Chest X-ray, AP view. Patient: 67 years old, sex F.
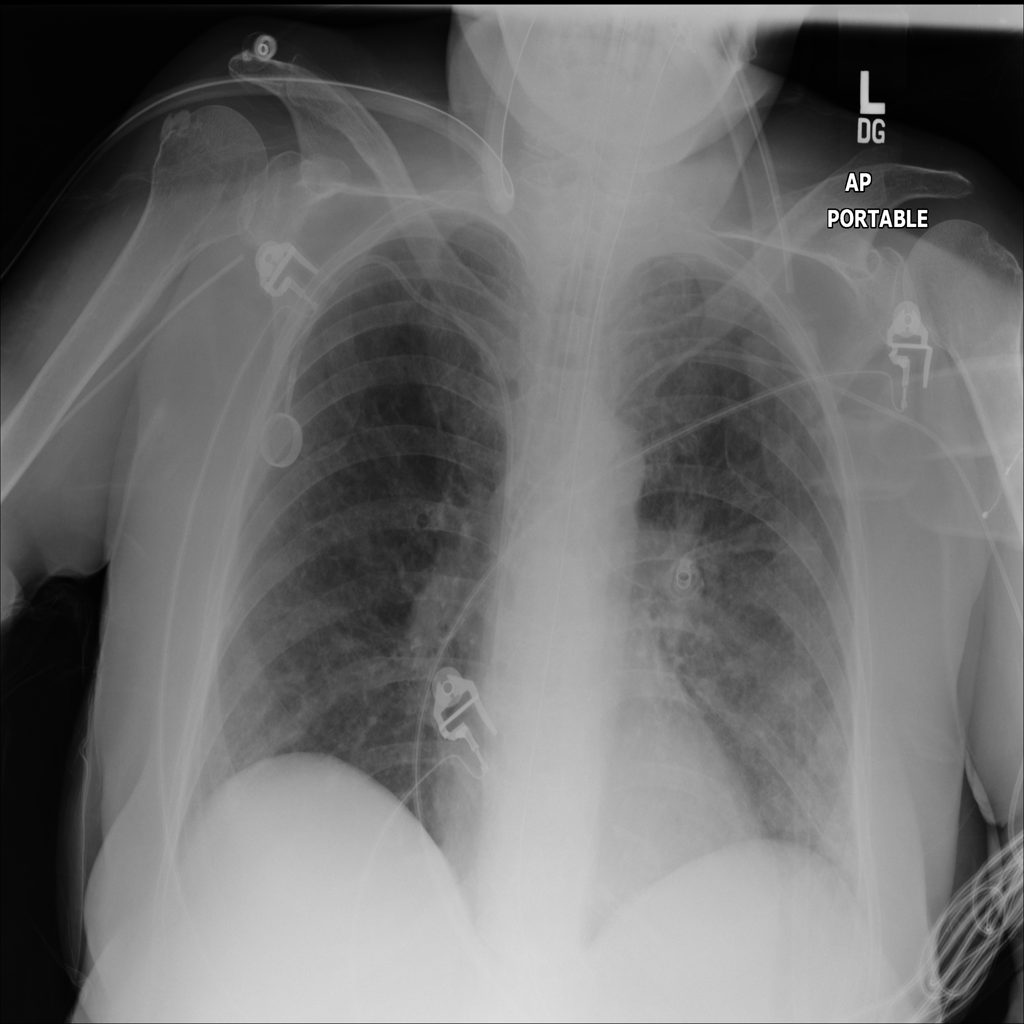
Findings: Infiltration